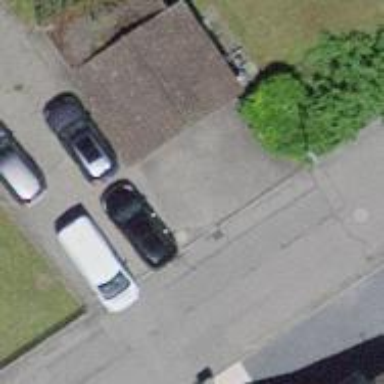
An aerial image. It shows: Garage building.